Question: I am writing a CAD program and I found a strange bug, to cut the long story short, the following code shows the bug:
'''
p.setPen(QPen(Qt::white, 3));
p.drawLine(410.738, 364.399, -63151.2, -63197.6);
p.setPen(QPen(Qt::cyan, 1));
p.drawLine(410.738, 364.399, -63151.2, -63197.6);
'''

although start and end coordinates are exactly the same, these two lines slopes are different (first line has the correct slope while cyan line is incorrect). is there any suggestion?
P.S: I use Qt 4.72
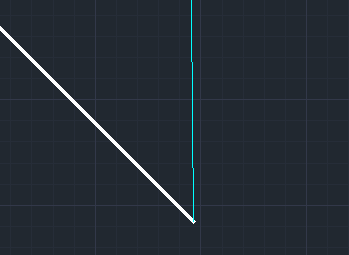
Answer: You use wrong 'drawLine()' signature. The one you use takes 'int' as argument. The 'double' values get converted to 'int'. Depending on the architecture, the resulting value may be too big to be converted to 'int' and you get an undefined behavior. Use 'drawLine()' in conjunction with 'QPointF':
'''
p.setPen(QPen(Qt::white, 3));
p.drawLine(QPointF(410.738, 364.399), QPointF(-63151.2, -63197.6));
p.setPen(QPen(Qt::cyan, 1));
p.drawLine(QPointF(410.738, 364.399), QPointF(-63151.2, -63197.6));
'''